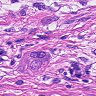
Metastatic tissue present: yes